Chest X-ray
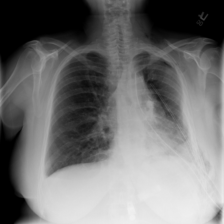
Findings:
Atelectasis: negative
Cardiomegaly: negative
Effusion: negative
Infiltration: negative
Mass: negative
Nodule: negative
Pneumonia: negative
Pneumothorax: positive
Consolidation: negative
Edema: negative
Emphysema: positive
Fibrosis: negative
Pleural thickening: negative
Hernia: negative